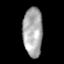
Tissue: skin
Cell type: Endothelial cells
Senescence score: 0.8649
Nuclear area (px): 943
Mean DAPI intensity: 169.103